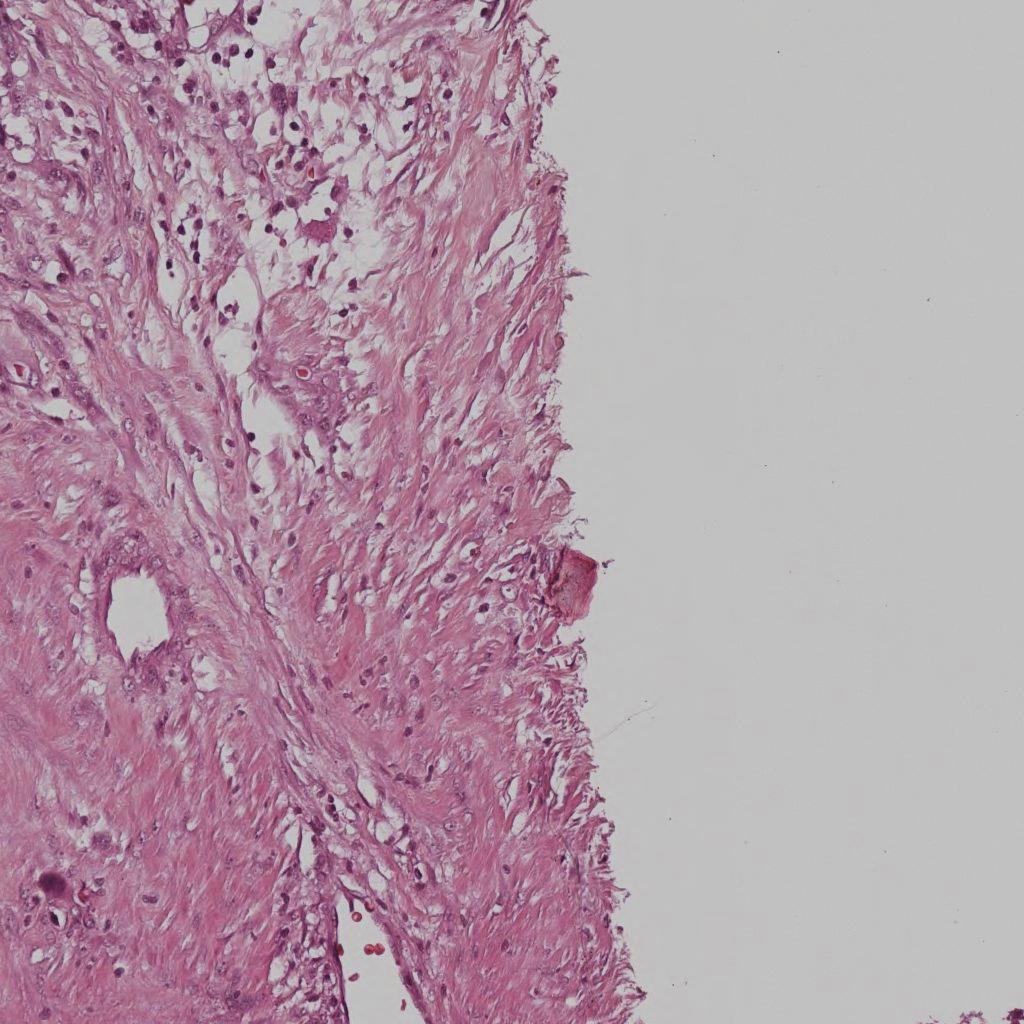
Label: Non-Viable-Tumor